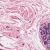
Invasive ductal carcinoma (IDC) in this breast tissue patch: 0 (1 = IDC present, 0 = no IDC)